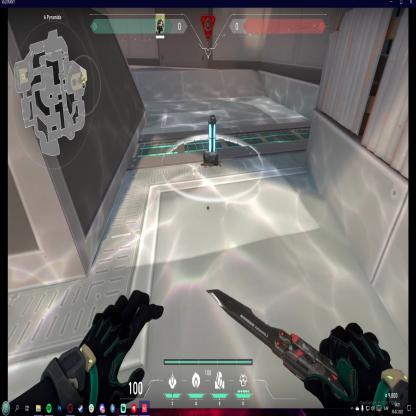
Label: planted spike